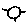
Label: sun